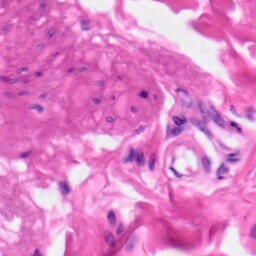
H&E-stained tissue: Skin